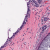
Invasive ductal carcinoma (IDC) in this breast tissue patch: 0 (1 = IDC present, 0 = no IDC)